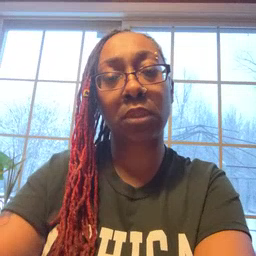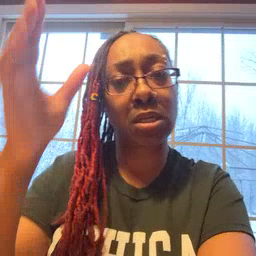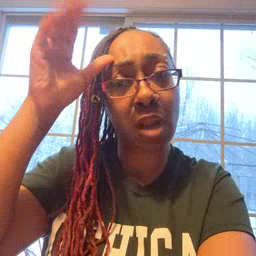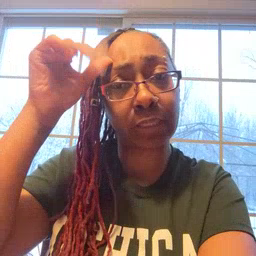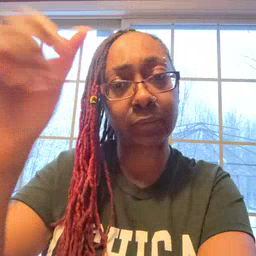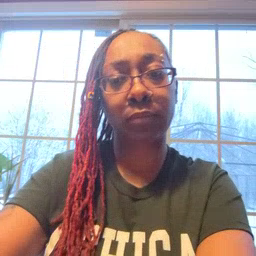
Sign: donkey